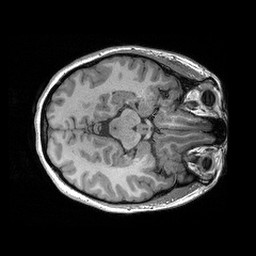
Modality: T1w
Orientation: axial
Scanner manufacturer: siemens
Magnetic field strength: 3 T
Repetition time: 2.3 s
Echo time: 0.00298 s